Question: this is my first question so i give my very best do describe it as good as possible. For a project i want to use logistic regression models and show the results in some graphs. At the moment i have the following problem: When i create my logistic model with the following code:
'''
m3<- glm(alive ~ seatbelt*dvcat + sex + ageOFocc + airbag, family = binomial, data = nassCDS)
summary(m3)
'''
the output looks like this:

alive is a binary variable with 1 for alive and 0 for dead.
seatbelt is a factor with the levels seatbelted and none.
sex is male or female.
ageOFocc is the age of the driver.
airbag is a factor with the levels airbag or none.
dvcat is a factor with 5 levels representing the impact speed of the vehicle.
Because i am not that proficient with R I wanted to recreate the steps on a website i found. So i basically copied their code and expected the same output. But there are tiny differences. The Output from the website showed the coefficients with "Seatbeltseatbelted" and "airbagairbag" whereas my output shows the values for "seatbeltnone" and "airbagnone" (marked yellow on the picture). Can i change this?
I already testet it on a different computer and had the same problem. A friend of mine tried it on hers and she got the "correct" output. I Reinstalled R and R Studio and reinstalled Windows on my PC, but nothing seems to work for me.
I hope you can help me :) Kind regards Jan
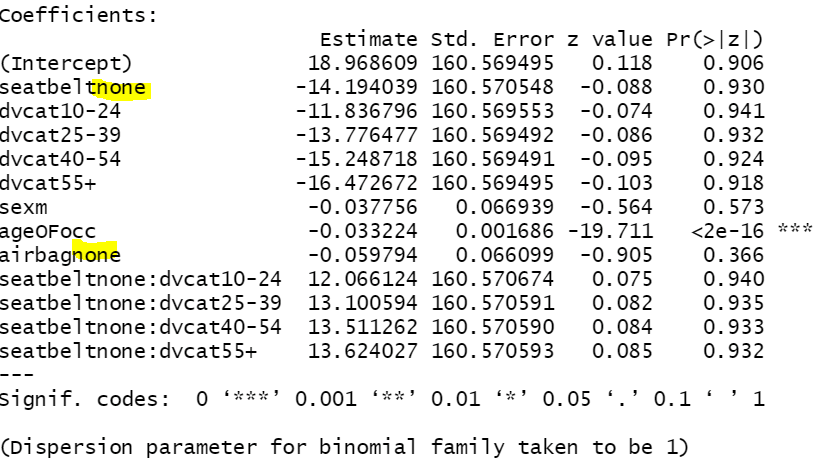
Answer: The problem might be that you mess up the of 'seatbelt' and 'airgbag'. Try to use 'relevel()' to reset their reference levels to 'none', and run 'glm()' again.
'''
nassCDS$seatbelt <- relevel(nassCDS$seatbelt, ref = "none")
nassCDS$airbag <- relevel(nassCDS$airgbag, ref = "none")
'''
---
Theoretically, those functions like 'lm()' and 'glm()' take the first level of a factor as its reference level, and levels of a factor are sorted alphabetically by default. Therefore, if a factor contains two levels, e.g. 'airbag' and 'none', then 'airbag' will be treated as its reference level. 'relevel()' can move the level you set in the 'ref' argument to the first position, and therefore the model will treat it as reference.